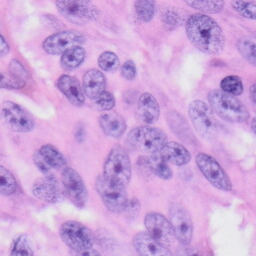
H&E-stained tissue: Skin